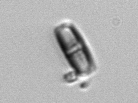
Label: pennate